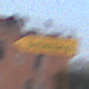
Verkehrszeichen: UmleitungswegweiserLinksweisend
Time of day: SunriseSunset
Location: Outdoor (Urban)
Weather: Clear
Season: NotSpecified
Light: Natural